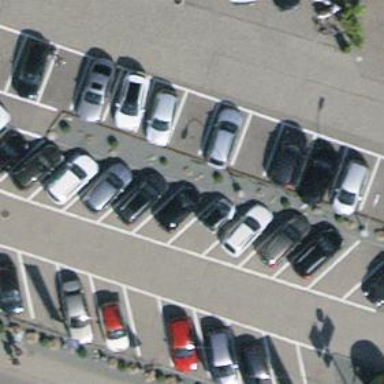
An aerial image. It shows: Parking area with surface.